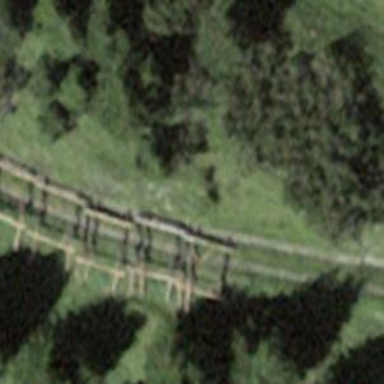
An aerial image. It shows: Track with grade 3 surface.